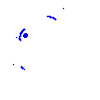
Particle: electron